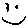
Label: smiley face